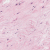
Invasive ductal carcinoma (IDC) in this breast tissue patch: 0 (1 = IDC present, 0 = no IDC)